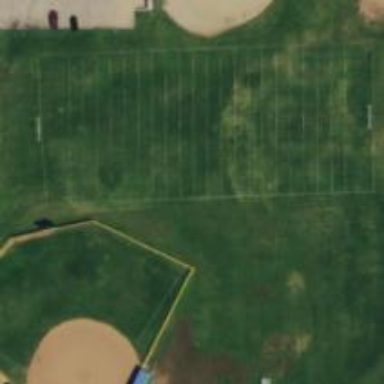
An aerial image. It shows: American football pitch for leisure and sport activities.